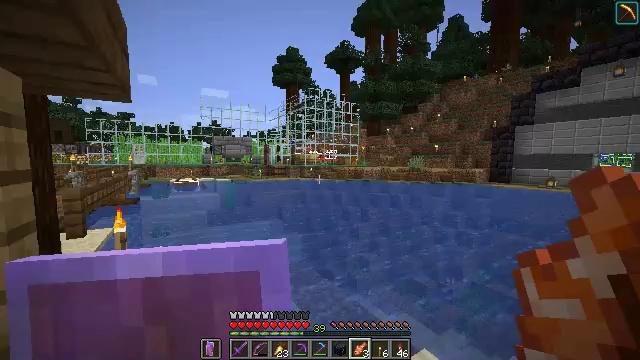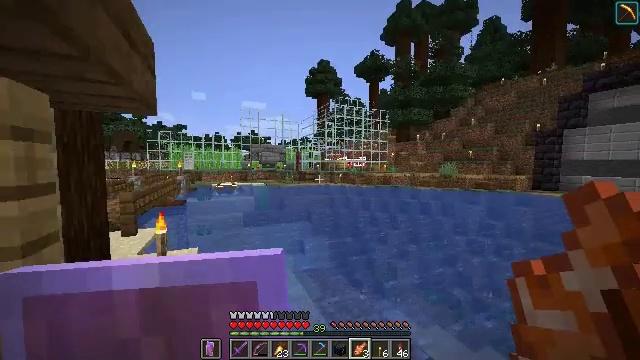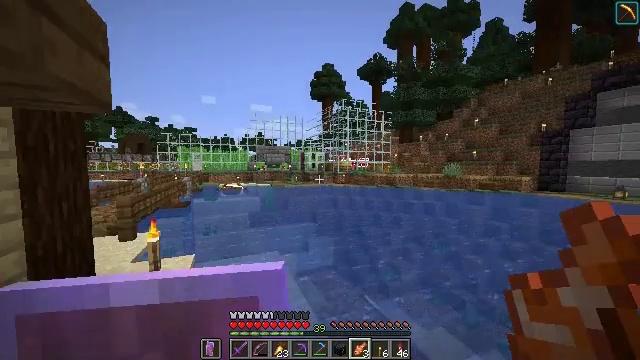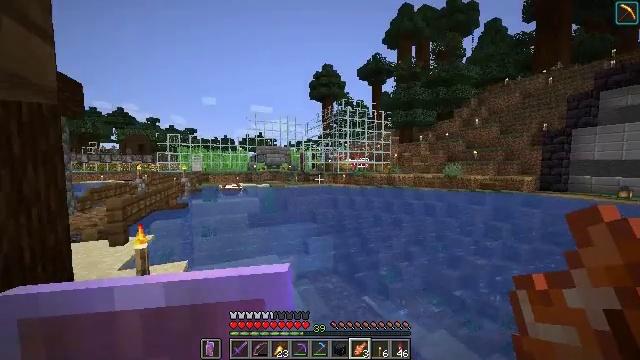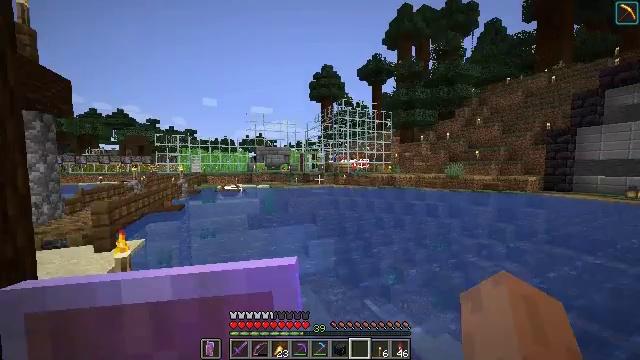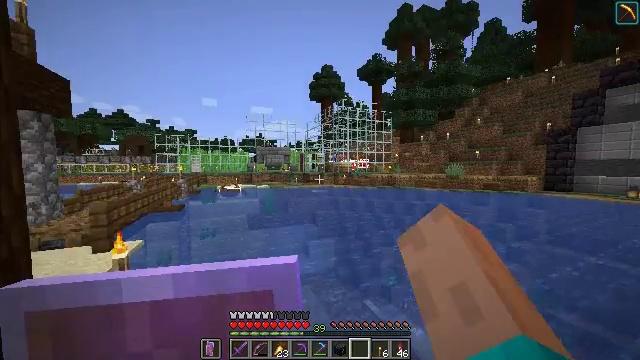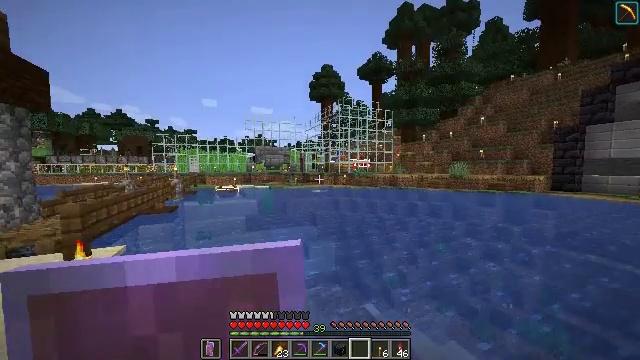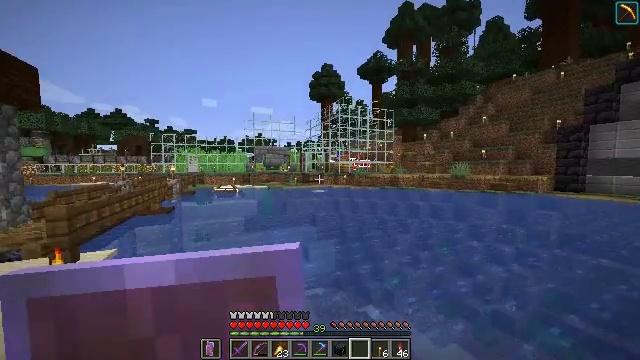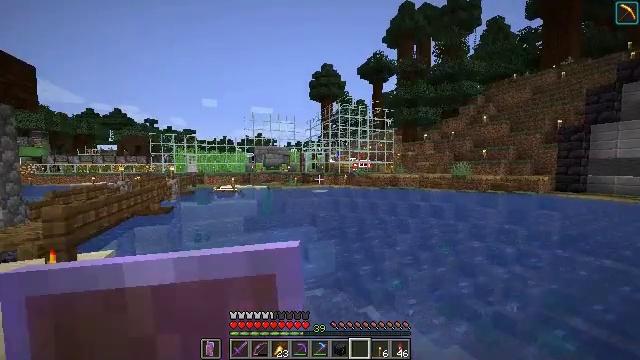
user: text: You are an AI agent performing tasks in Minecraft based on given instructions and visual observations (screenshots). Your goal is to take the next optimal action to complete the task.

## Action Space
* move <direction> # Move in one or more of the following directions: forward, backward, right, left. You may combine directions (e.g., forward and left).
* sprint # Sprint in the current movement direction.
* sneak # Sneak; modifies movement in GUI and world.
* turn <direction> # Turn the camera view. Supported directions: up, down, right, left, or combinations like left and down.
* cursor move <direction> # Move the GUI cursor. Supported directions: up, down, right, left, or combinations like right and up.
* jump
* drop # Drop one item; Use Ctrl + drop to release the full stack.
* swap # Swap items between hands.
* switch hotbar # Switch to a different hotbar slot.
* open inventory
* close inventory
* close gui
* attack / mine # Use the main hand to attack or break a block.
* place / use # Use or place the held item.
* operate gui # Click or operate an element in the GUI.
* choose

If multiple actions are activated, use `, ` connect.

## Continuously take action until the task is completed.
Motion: motion action
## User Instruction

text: Remove a tropical fish from the inventory.
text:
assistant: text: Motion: move forward, sprint, turn left and up
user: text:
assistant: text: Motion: move forward, sprint, turn left
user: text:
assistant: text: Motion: move forward, sprint
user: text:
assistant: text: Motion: move forward, sprint, drop
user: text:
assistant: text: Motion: move forward, sprint, drop
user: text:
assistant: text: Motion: move forward, sprint, drop
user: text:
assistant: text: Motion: sprint
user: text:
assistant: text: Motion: sprint, drop
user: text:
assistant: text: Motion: sprint, drop